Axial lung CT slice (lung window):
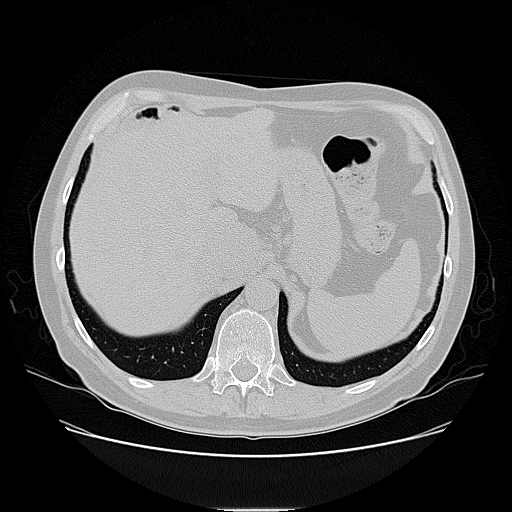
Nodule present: no